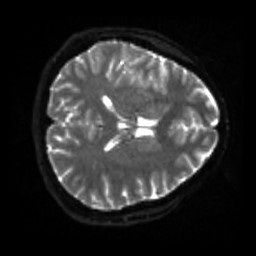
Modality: sbref
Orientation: axial
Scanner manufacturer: siemens
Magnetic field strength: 3 T
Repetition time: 4 s
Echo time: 0.0594 s